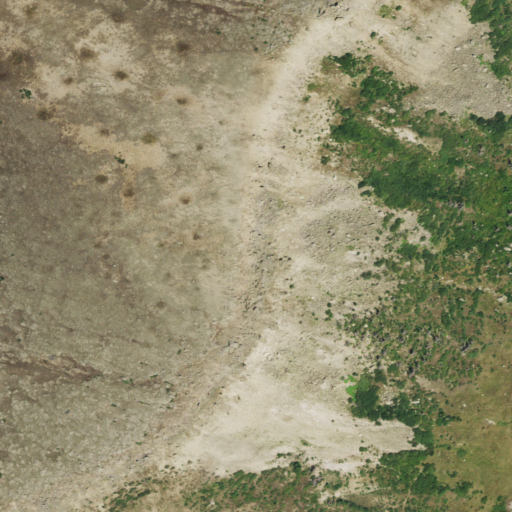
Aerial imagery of mountain in Colorado named Snow Mesa containing grassland and barren land